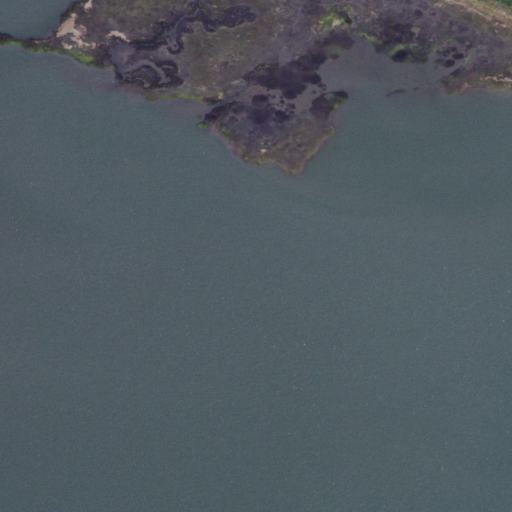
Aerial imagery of cape in New Jersey named Warren Point containing open water, herbaceous wetlands, and low intensity development